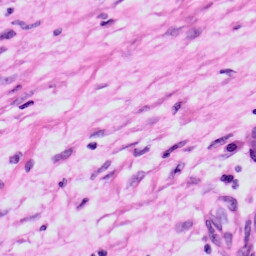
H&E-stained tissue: Skin